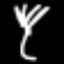
Label: fork